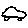
Label: car